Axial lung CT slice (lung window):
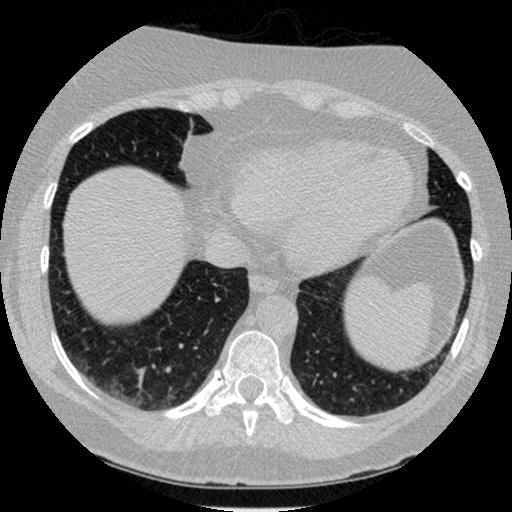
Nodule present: no